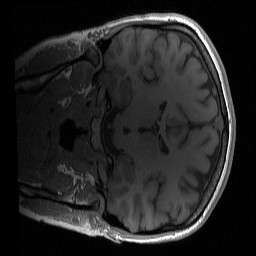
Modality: T1w
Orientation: coronal
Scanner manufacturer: siemens
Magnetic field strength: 3 T
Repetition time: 2 s
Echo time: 0.0022 s